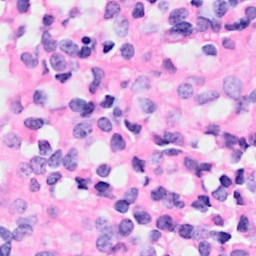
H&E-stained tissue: Breast